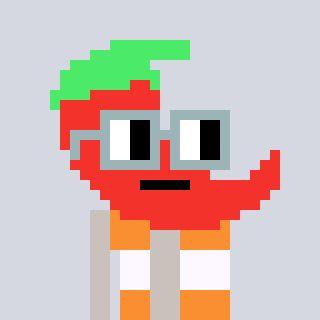
a pixel art character with square dark gray glasses, a chilli-shaped head and a foggrey-colored body on a cool background